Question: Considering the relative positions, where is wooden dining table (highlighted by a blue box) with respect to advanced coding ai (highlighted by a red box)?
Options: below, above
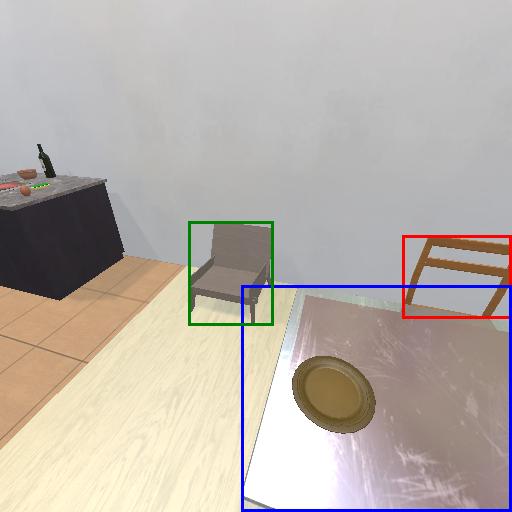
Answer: below